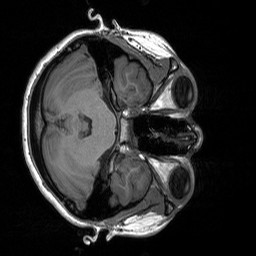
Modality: T1w
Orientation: axial
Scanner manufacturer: siemens
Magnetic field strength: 3 T
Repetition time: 1.76 s
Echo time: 0.0022 s